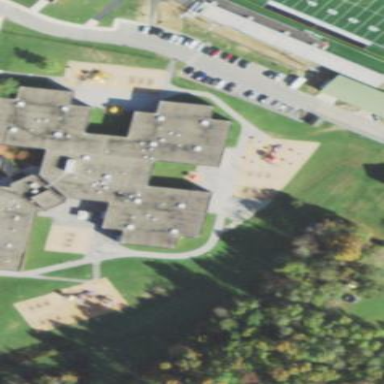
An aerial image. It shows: Playground area for leisure activities on the land.